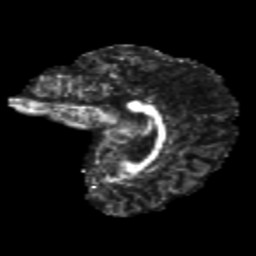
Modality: FA
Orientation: sagittal
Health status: healthy
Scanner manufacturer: philips
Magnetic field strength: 3 T
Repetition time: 9.75 s
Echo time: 0.092 s